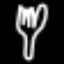
Label: fork